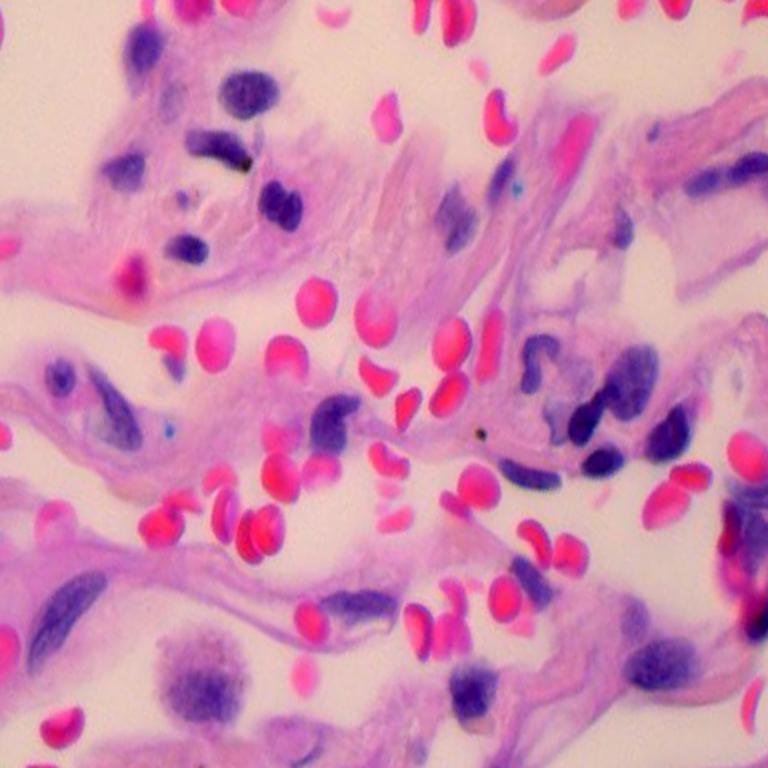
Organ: lung
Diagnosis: benign